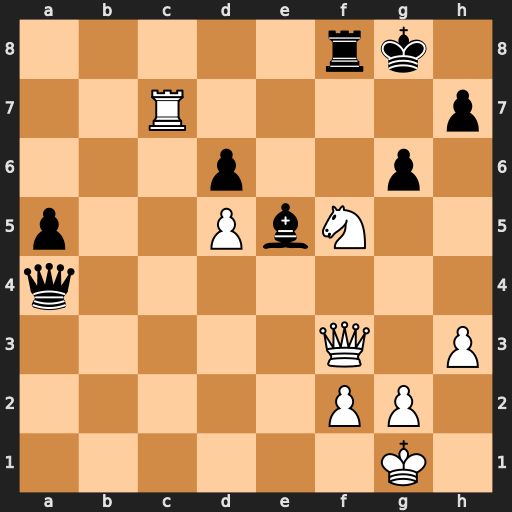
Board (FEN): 5rk1/2R4p/3p2p1/p2PbN2/q7/5Q1P/5PP1/6K1
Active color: w
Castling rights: -
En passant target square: -
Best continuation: Nh6+ Kh8 Qxf8#